Field crop: maize
Growth stage: 2
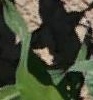
Species: maize